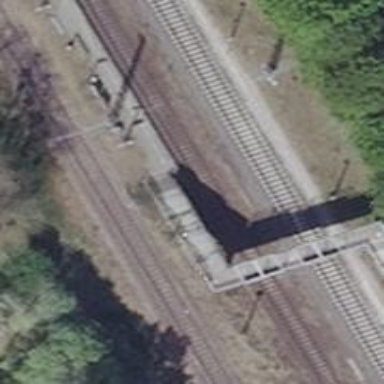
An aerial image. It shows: Close-up of railway platform edge.